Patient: sex F, age 58
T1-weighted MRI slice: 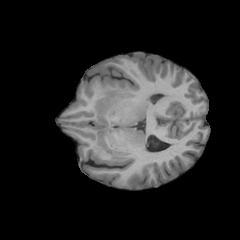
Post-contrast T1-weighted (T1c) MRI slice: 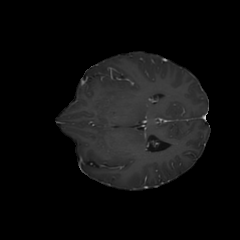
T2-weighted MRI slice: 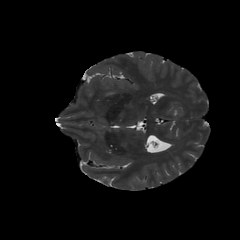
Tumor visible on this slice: yes
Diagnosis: Glioblastoma, IDH-wildtype
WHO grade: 4